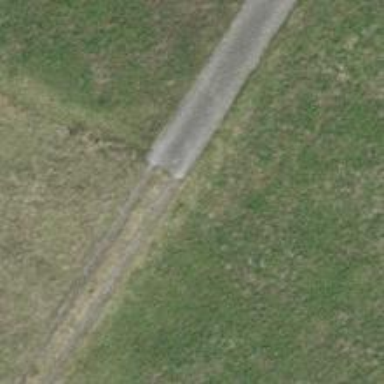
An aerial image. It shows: Track with grade 3 surface.